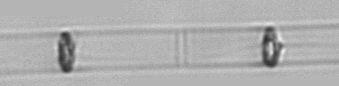
Label: Dactyliosolen_blavyanus